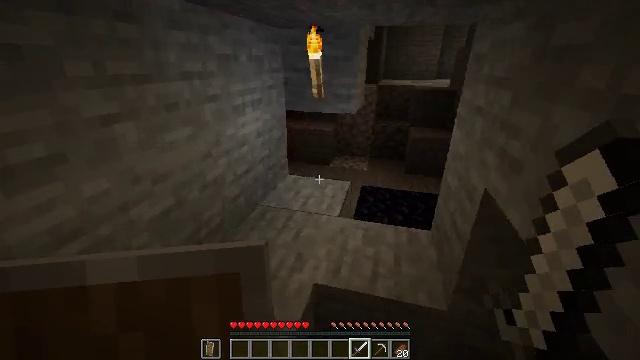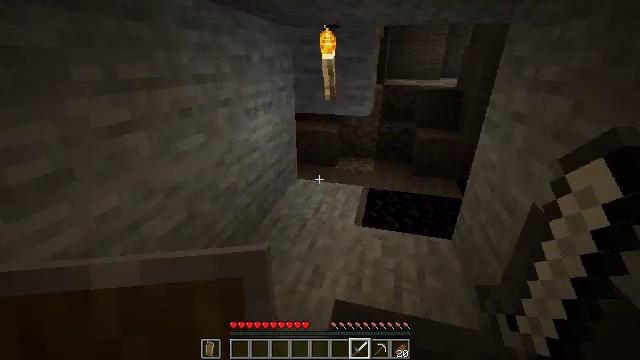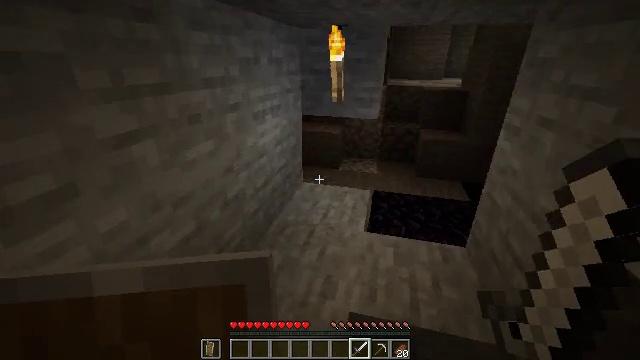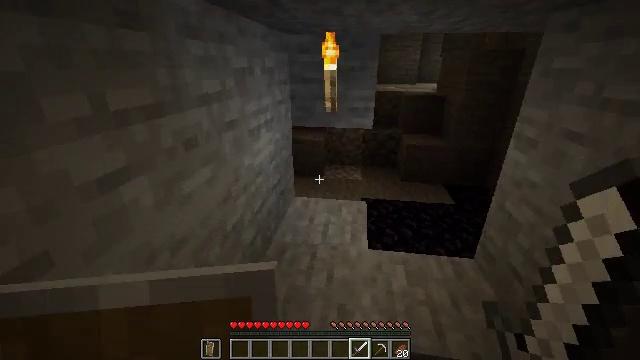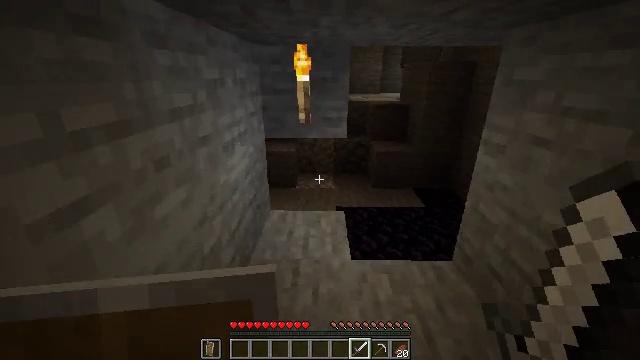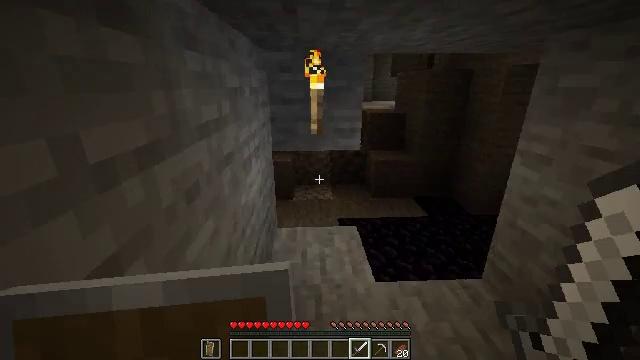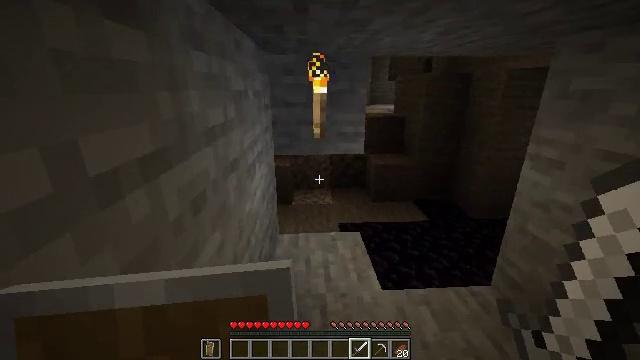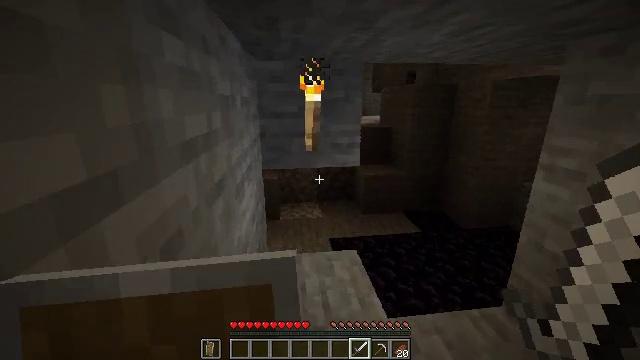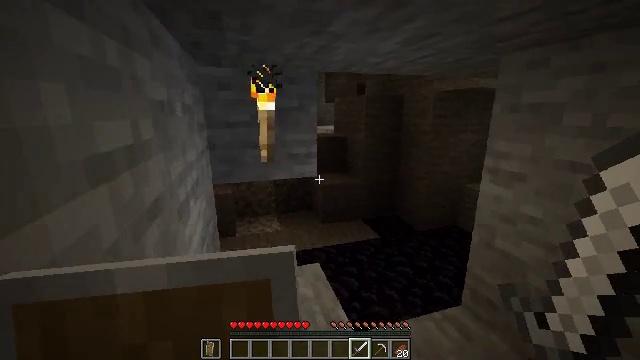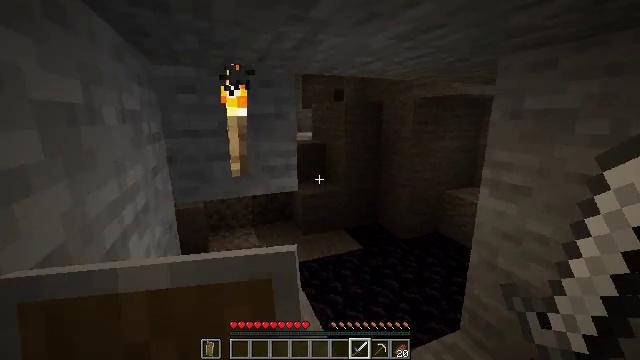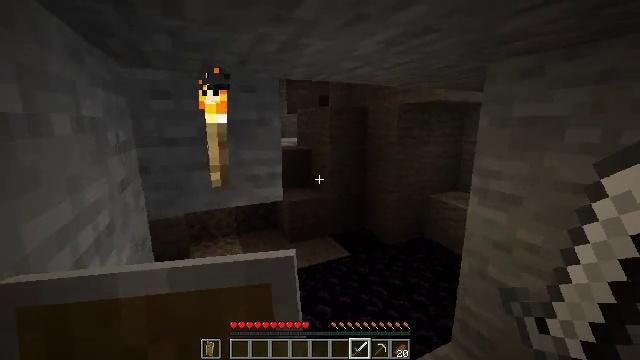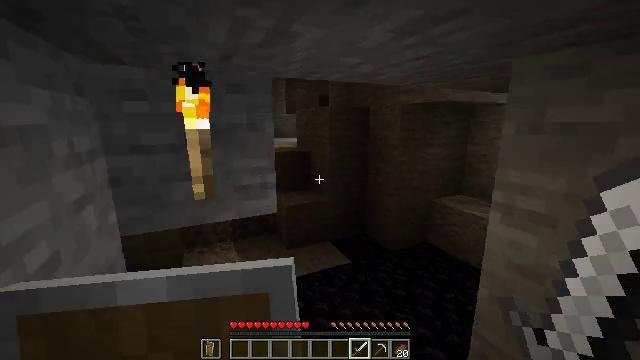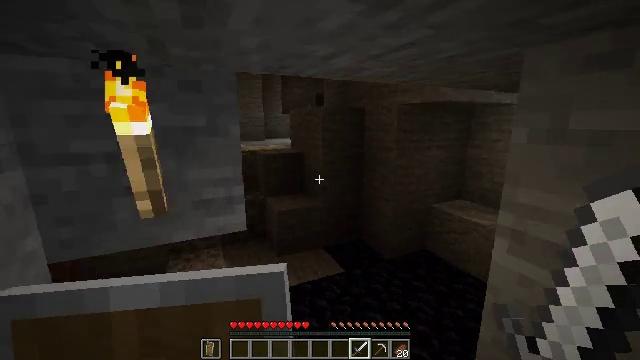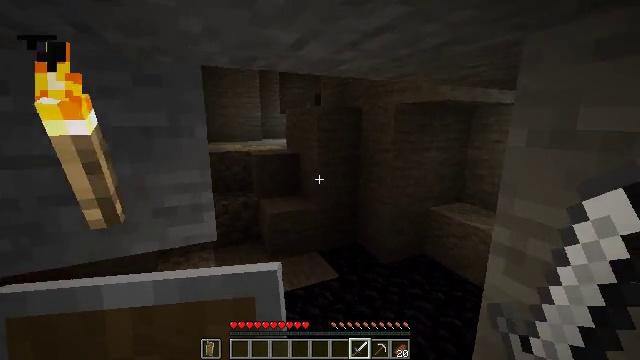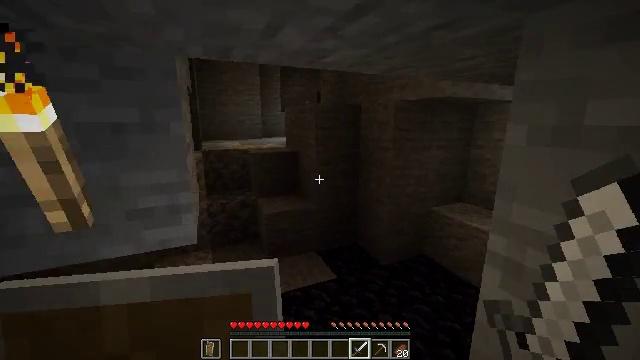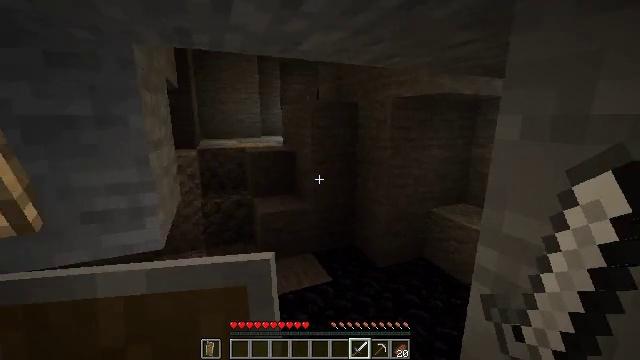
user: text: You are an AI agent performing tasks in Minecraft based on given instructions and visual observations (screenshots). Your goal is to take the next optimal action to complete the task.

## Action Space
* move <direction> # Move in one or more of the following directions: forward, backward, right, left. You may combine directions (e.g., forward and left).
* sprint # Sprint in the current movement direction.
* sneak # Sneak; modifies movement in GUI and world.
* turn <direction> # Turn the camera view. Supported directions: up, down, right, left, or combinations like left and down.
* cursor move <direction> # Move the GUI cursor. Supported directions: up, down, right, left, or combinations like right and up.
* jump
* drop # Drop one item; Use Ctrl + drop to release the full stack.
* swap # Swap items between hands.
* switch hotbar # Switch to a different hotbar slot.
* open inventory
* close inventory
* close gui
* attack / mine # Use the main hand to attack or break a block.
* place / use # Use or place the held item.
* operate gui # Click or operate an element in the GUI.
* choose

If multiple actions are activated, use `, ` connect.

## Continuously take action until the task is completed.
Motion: motion action
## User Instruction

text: Stop mobs spawning by breaking the spawner.
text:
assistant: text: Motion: move forward and move left
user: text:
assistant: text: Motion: move forward and move left
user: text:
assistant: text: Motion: move forward and move left, turn right and up
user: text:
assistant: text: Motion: move forward and move left, turn right and up
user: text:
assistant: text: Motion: move forward and move left, turn right and up
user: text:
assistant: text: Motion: move forward and move left
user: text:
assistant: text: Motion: move forward, turn right and up
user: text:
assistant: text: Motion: move forward, turn right and up
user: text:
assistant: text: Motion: move forward, turn right and up
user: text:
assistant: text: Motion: move forward, turn right and up
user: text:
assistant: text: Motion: move forward and move right
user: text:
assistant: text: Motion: move forward and move right
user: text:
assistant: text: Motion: move forward and move right
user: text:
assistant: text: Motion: move forward and move right
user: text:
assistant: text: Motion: move forward and move right
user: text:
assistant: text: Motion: move forward and move right
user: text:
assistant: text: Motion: move forward and move right, turn left
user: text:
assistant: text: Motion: move forward and move right, turn left and down
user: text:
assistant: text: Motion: move forward, turn left
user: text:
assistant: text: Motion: move forward, turn left
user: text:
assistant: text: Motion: no_op
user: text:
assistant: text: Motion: turn left
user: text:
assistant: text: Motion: turn left and down
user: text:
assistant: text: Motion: turn left and down
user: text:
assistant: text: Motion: turn left and down
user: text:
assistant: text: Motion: turn left and down
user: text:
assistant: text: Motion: turn left and down
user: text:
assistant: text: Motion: turn left and down
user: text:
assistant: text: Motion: turn left and down
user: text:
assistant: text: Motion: turn left and down